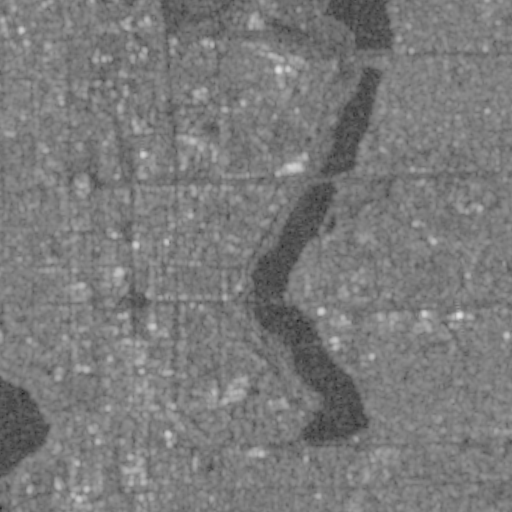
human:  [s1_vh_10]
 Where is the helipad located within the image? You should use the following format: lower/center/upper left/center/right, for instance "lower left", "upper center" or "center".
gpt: The helipad is located in the center right of the image.
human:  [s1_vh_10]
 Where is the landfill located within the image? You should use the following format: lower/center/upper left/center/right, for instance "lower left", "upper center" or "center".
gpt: The landfill is located in the lower center of the image.
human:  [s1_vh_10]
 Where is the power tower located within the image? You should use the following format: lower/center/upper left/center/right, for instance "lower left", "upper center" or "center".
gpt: The power tower is located in the lower center of the image.
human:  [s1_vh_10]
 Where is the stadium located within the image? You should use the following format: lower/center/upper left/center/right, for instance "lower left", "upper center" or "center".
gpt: The stadium is located in the upper left of the image.
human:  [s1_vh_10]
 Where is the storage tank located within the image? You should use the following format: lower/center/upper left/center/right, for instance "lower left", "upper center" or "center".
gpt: The storage tank is located in the lower right of the image.
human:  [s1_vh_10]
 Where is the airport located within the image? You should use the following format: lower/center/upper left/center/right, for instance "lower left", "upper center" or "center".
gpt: There is no airport in the image.

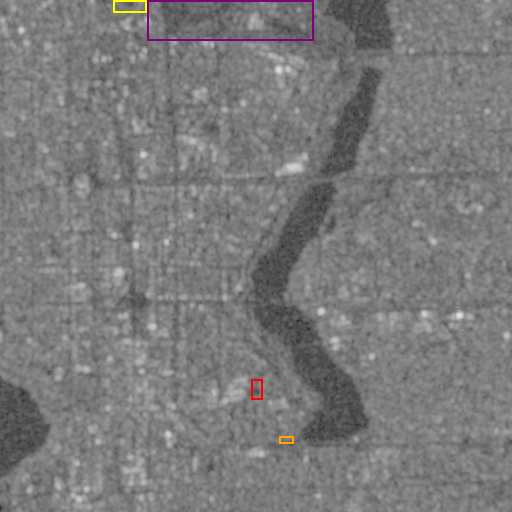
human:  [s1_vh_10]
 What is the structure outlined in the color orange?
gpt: The structure outlined in orange is a gas station.
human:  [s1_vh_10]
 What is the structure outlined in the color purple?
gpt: The structure outlined in purple is a park.
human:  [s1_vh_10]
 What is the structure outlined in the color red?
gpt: The structure outlined in red is a parking lot.
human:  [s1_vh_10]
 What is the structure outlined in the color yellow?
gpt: The structure outlined in yellow is a stadium.
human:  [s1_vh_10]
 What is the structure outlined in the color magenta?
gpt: There is no magenta outline.